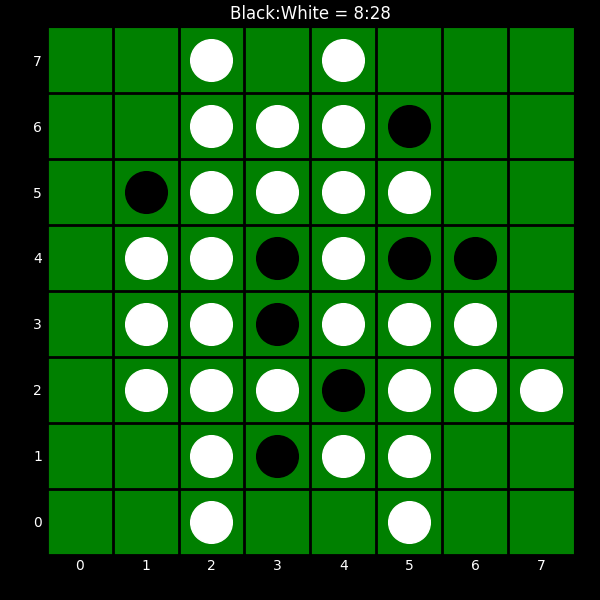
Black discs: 8
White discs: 28